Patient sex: M
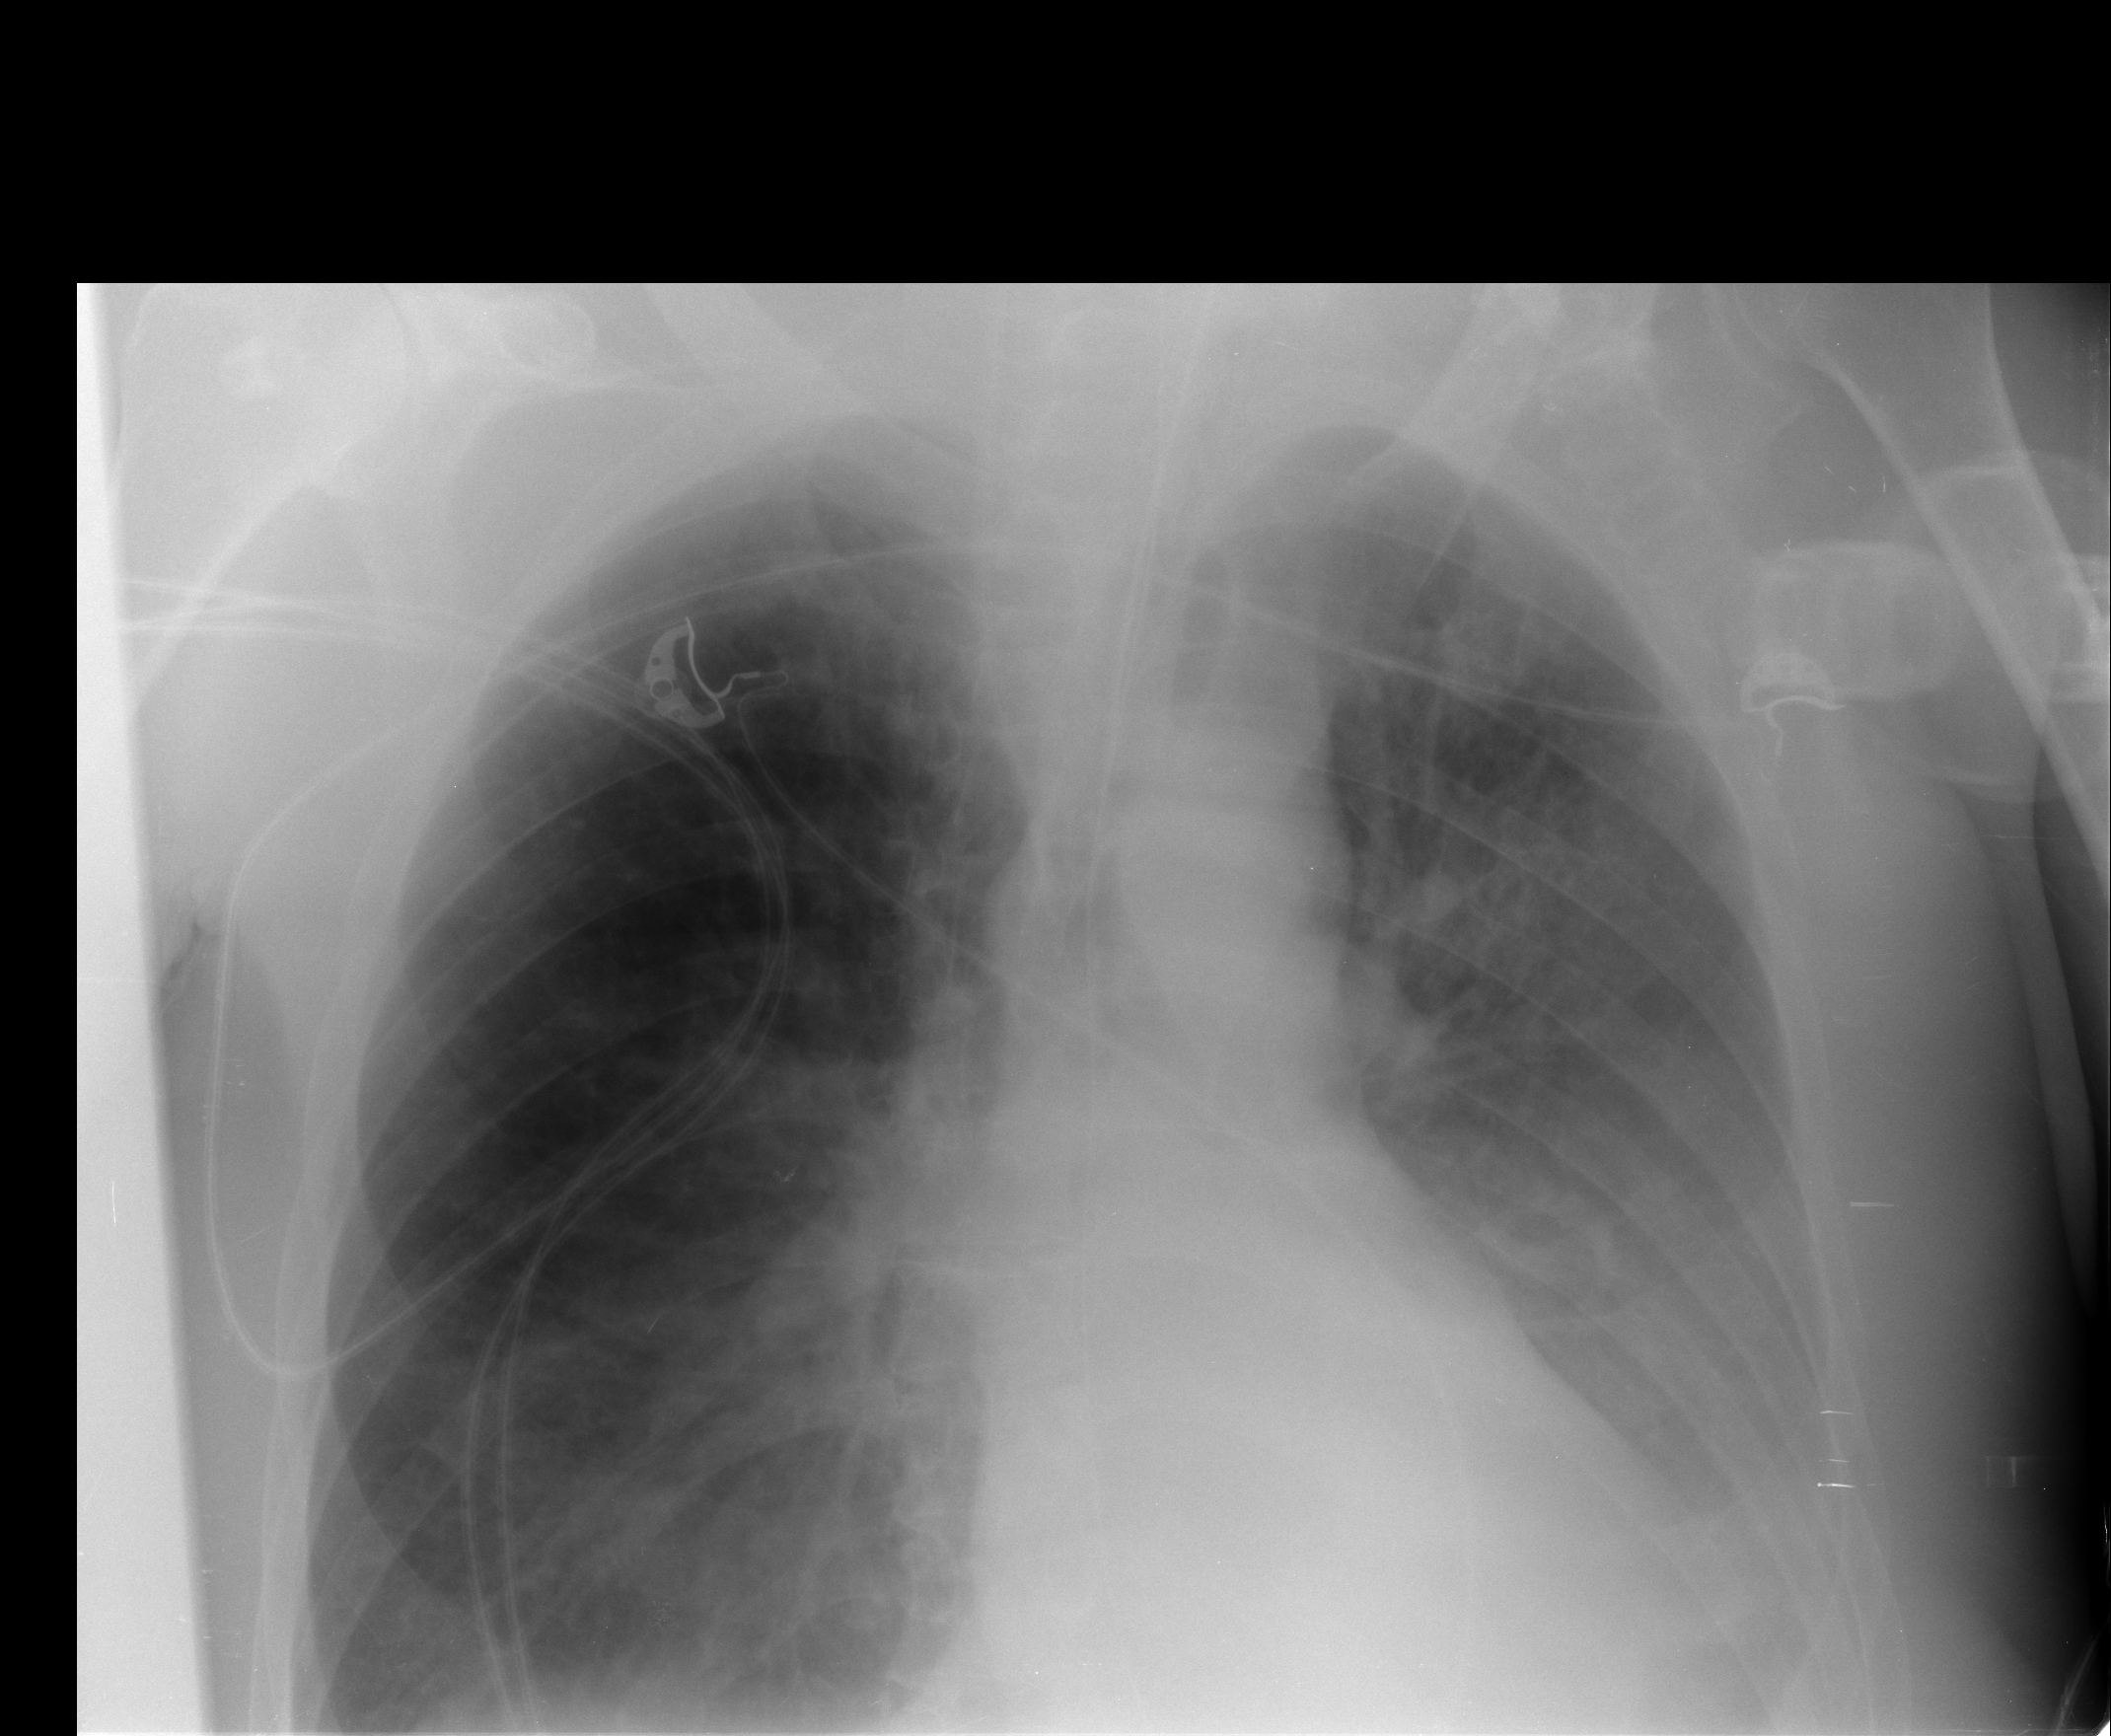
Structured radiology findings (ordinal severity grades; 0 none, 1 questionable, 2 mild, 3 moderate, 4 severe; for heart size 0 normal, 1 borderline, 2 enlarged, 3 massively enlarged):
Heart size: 0
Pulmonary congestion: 3
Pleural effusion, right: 1
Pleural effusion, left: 3
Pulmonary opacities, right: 0
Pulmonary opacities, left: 2
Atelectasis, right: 2
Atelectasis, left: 2